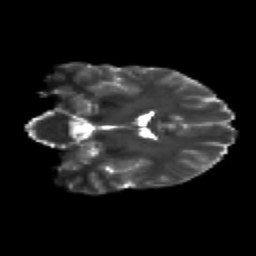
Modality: T2w
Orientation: coronal
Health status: healthy
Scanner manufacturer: siemens
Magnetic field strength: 3 T
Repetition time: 12 s
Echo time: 0.092 s